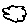
Label: cloud